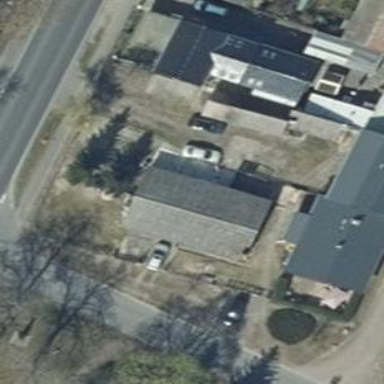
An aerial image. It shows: Gabled house with grey roof oriented along the building.